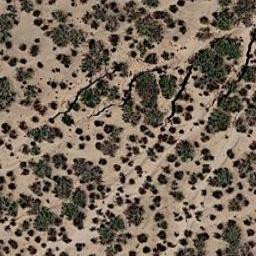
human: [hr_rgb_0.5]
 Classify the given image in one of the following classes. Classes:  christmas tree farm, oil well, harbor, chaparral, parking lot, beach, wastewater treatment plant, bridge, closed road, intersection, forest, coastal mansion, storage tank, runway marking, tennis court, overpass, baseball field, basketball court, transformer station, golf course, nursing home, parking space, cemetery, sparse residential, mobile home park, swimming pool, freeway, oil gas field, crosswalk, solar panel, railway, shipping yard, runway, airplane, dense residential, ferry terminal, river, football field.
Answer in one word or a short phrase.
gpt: chaparral